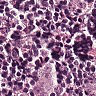
Metastatic tissue present: yes